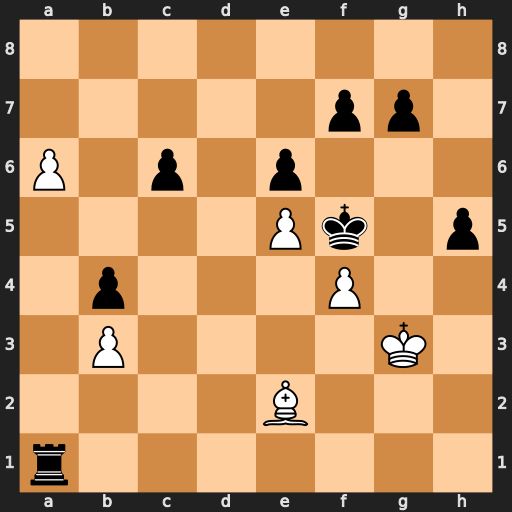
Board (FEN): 8/5pp1/P1p1p3/4Pk1p/1p3P2/1P4K1/4B3/r7
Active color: w
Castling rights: -
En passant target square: -
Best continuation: Bd3#